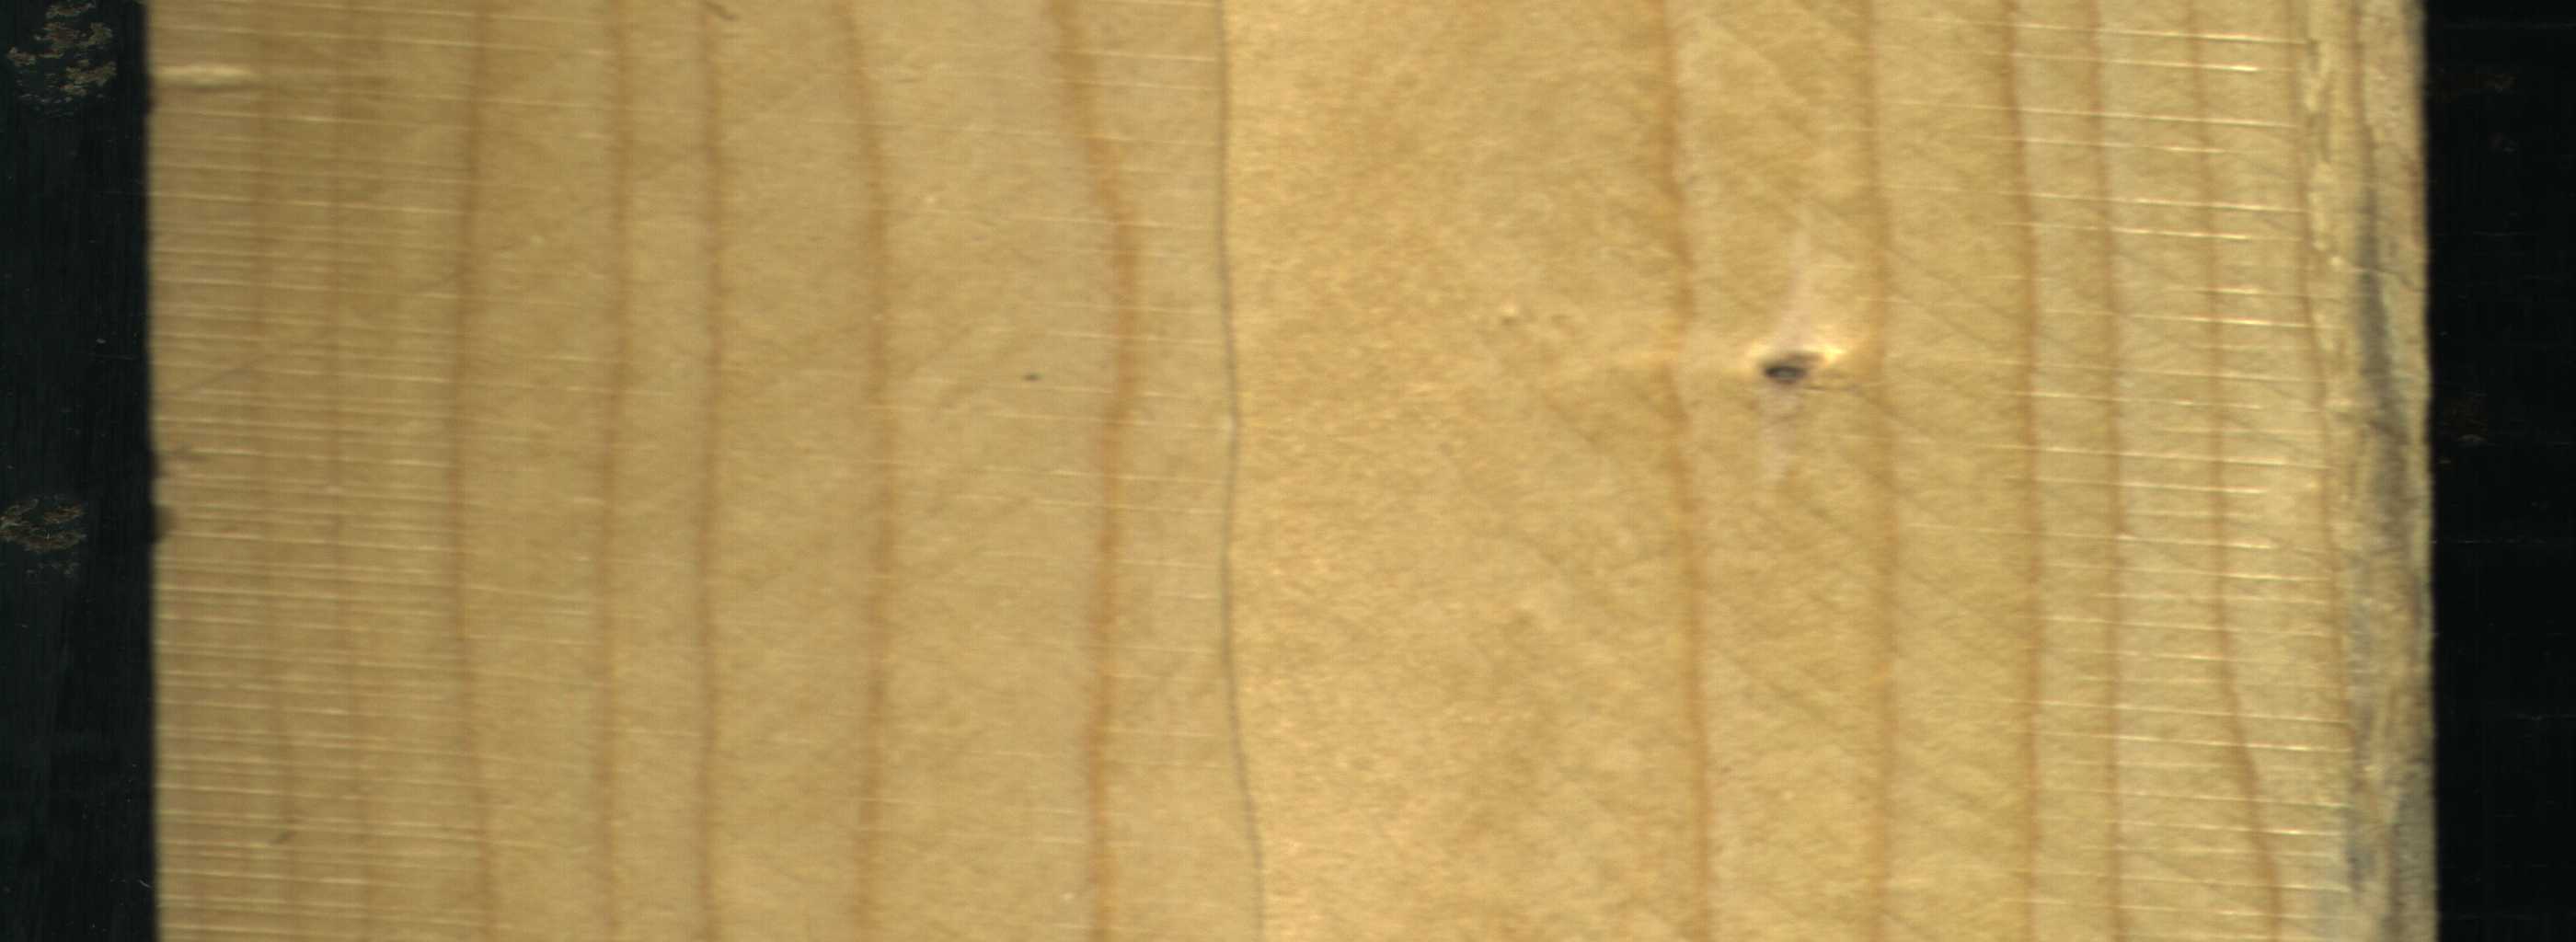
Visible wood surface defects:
Blue_Stain
Live_Knot